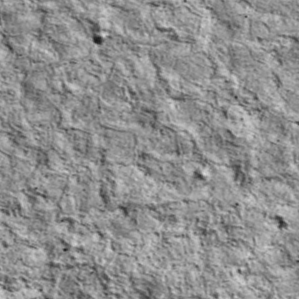
Label: non_frost